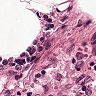
Metastatic tissue present: no